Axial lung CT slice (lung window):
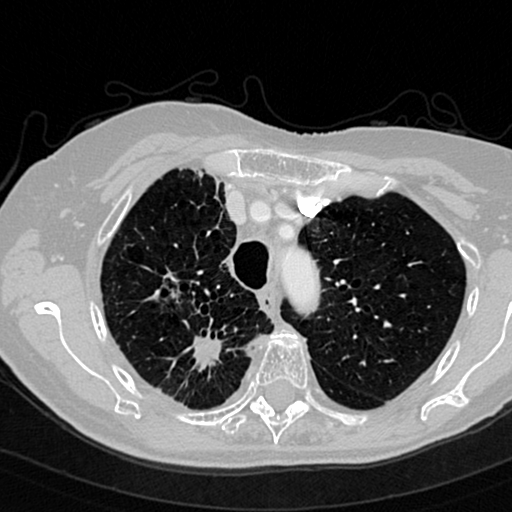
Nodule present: no